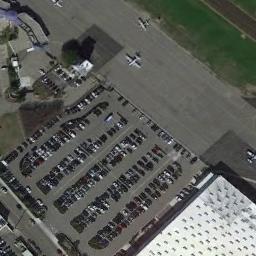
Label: parking_lot